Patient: sex M, age 60
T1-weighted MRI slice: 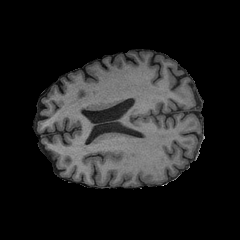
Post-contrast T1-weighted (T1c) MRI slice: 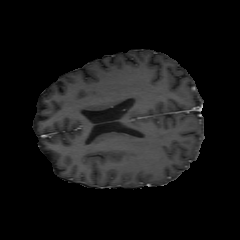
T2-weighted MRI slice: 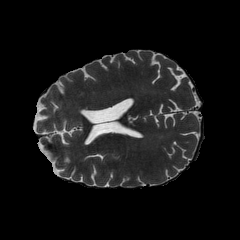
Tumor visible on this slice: no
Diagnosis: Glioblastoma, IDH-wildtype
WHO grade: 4